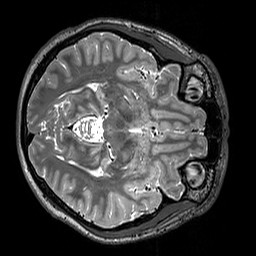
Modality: T2w
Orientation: axial
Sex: male
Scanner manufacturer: siemens
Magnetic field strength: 3 T
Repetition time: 3.2 s
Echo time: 0.409 s